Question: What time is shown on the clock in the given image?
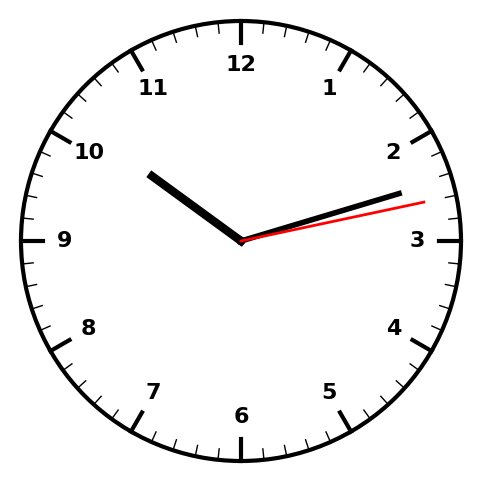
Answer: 10:12:13